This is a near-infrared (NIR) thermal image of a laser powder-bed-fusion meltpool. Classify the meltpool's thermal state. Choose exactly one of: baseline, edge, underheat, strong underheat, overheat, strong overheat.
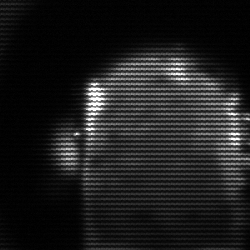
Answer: baseline